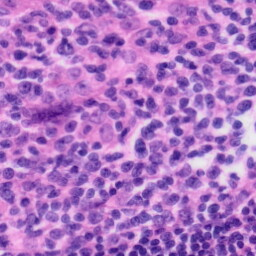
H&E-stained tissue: Tonsil